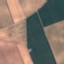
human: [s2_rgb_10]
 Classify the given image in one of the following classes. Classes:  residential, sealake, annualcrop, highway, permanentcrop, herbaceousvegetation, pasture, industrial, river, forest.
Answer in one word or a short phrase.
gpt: AnnualCrop